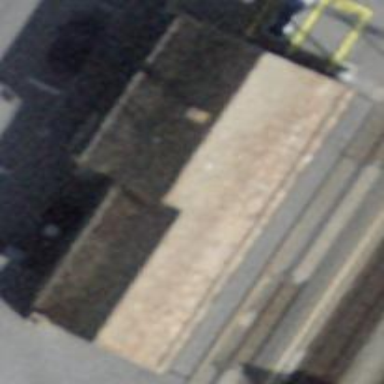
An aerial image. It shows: Train station building.